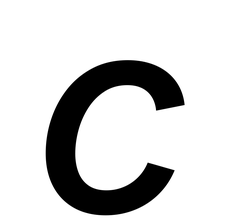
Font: Inter-Italic_Medium_Italic